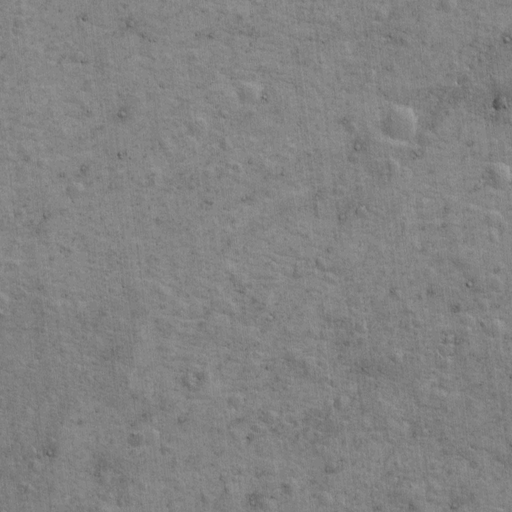
Classes present: Background